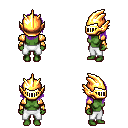
a pixel art fantasy rpg character, female body template, orc, green skin, gold arm armor, white pants, purple long hairstyle, gold helm, bracelets, four views (front, back, left, right), 2x2 character sprite sheet, small pixel art, hard edges, no anti-aliasing